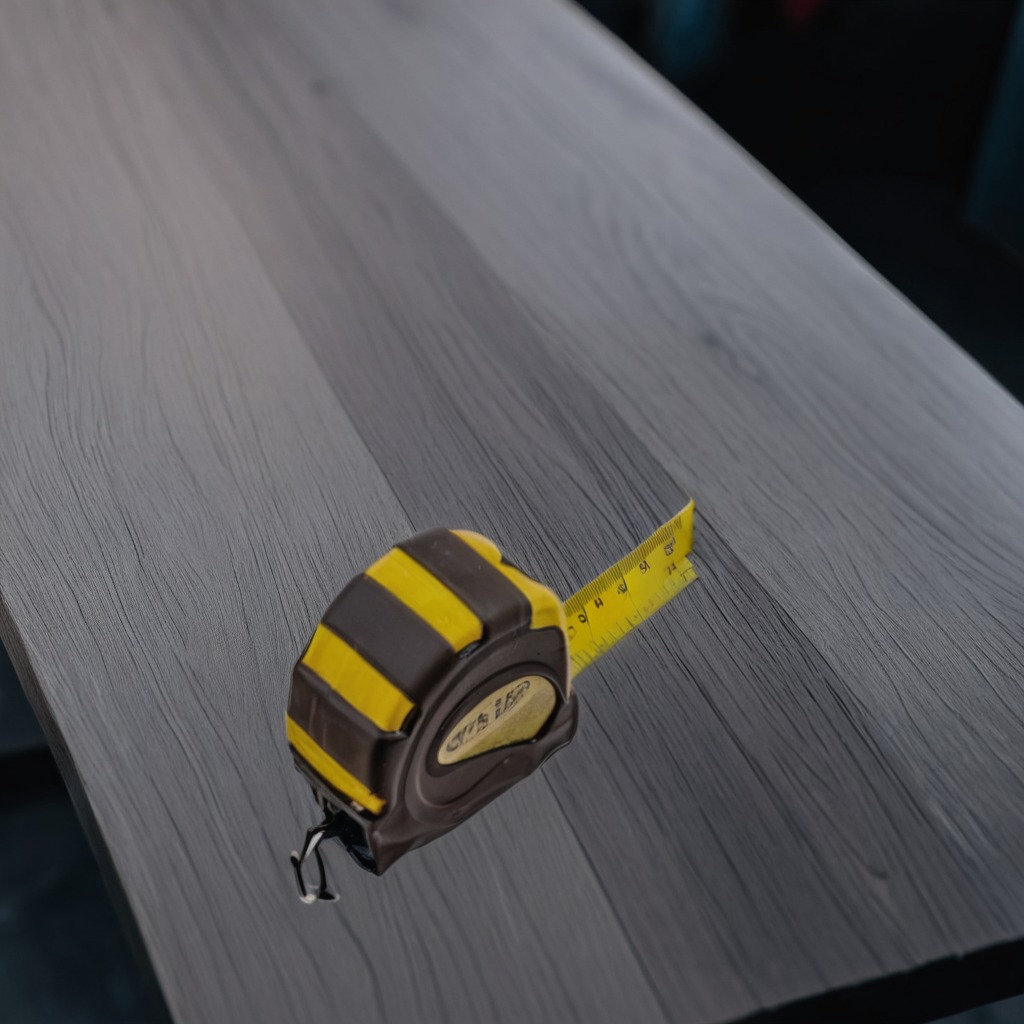
A measuring tape is lying on a table in a small garage at twilight.